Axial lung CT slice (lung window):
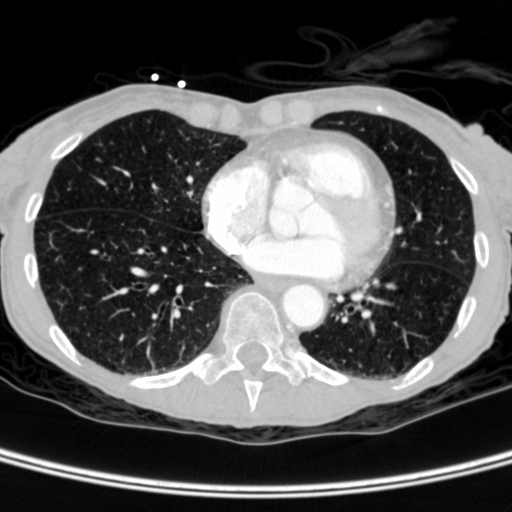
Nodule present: no